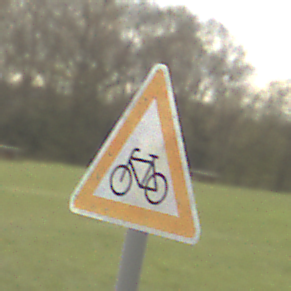
Verkehrszeichen: RadverkehrRechts
Umgebung: Outdoor, Suburban
Tageszeit: MorningAfternoon
Wetter: Overcast
Licht: Natural
Jahreszeit: NotSpecified
Kontrast: LowContrast